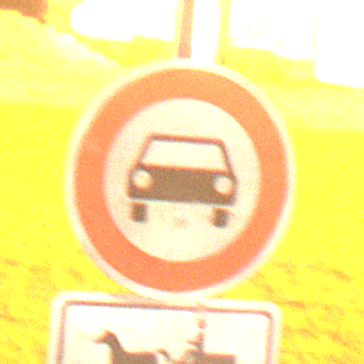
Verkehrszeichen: VerbotKraftwagen
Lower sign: MehrspurigeFahrzeugeFrei9
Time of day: Night
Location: Outdoor (Suburban)
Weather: PartlyCloudy
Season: NotSpecified
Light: Artificial